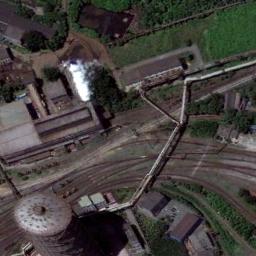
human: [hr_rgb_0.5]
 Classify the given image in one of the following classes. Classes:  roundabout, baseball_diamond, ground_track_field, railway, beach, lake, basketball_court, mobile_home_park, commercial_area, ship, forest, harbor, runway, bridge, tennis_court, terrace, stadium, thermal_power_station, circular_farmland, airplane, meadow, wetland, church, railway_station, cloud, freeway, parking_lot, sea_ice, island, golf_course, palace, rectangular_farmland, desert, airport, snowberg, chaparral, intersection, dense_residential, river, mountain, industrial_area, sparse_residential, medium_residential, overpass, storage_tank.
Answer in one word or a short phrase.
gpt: thermal_power_station